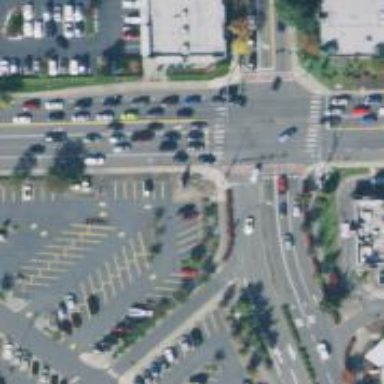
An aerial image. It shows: Crossing with marked lines on the road.